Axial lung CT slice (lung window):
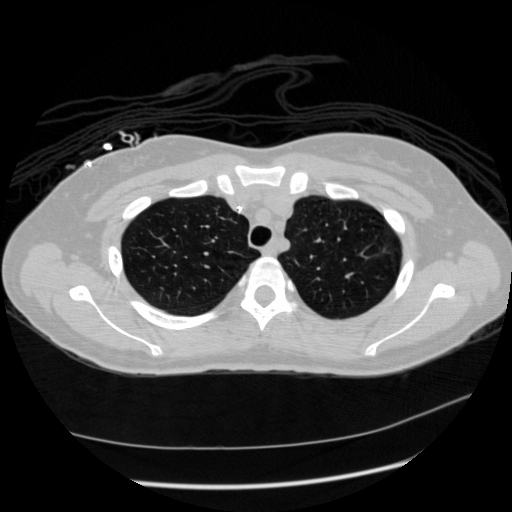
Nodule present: no